Question: Alright, so I'm working on this ML problem in which I have to predict the probability that a blight ticket would be issued to a person. I tried to set 'ticket_id' as the dataframe's index but something weird happened and I don't know why.
'''
import pandas as pd
import numpy as np
def blight_model():
train = pd.read_csv('train.csv', encoding = "ISO-8859-1")
test = pd.read_csv('readonly/test.csv', encoding = "ISO-8859-1")
address = pd.read_csv('readonly/addresses.csv', encoding = "ISO-8859-1")
"""X = data.iloc[:,0:33] #independent columns
y = data.iloc[:,-1] #target column i.e price range"""
common_cols_to_drop = ['agency_name', 'inspector_name', 'mailing_address_str_number',
'violator_name', 'violation_street_number', 'violation_street_name',
'mailing_address_str_name', 'admin_fee', 'violation_zip_code',
'state_fee', 'late_fee', 'ticket_issued_date', 'hearing_date', 'violation_description',
'fine_amount', 'clean_up_cost', 'disposition', 'grafitti_status',
'violation_code', 'city']
train_cols_to_drop = ['payment_status', 'payment_date', 'balance_due', 'payment_amount','compliance_detail', 'collection_status'] + common_cols_to_drop
train = train.drop(train_cols_to_drop, axis=1).set_index('ticket_id')
train = train[np.isfinite(train['compliance'])]
return train.head()
'''
The result I'm getting is this? What's with the 'ticket_id'?

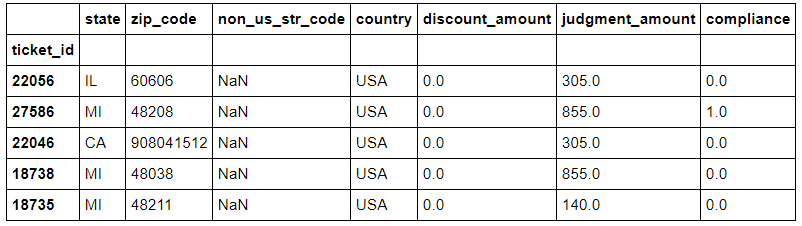
Answer: It is just displayed in this way so you know that it is an index.
You are getting that because of this (setting it as index):
'''
.set_index('ticket_id')
'''
in this line:
'''
train = train.drop(train_cols_to_drop, axis=1).set_index('ticket_id')
'''